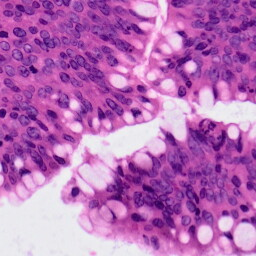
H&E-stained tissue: Colon